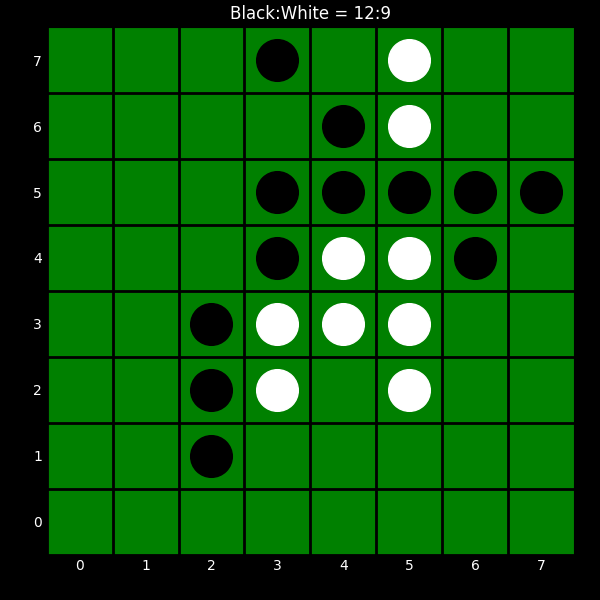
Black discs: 12
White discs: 9